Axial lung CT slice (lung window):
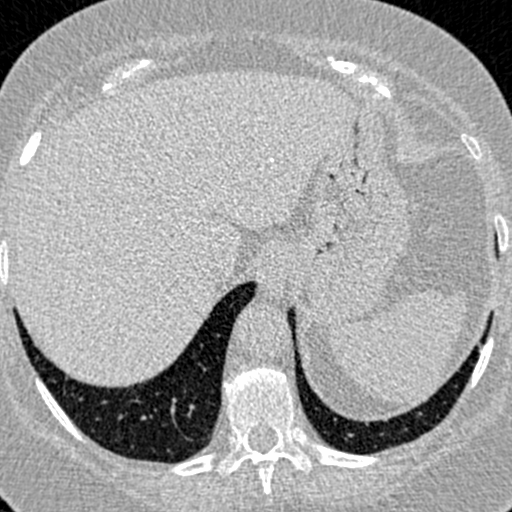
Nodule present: no